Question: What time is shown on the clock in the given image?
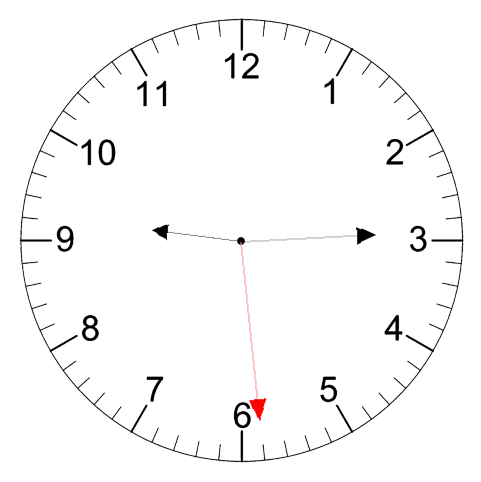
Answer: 09:14:29